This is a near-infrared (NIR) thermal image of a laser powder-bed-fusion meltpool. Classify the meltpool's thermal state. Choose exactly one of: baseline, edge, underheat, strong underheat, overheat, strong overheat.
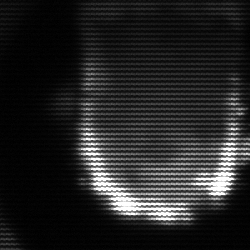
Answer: baseline